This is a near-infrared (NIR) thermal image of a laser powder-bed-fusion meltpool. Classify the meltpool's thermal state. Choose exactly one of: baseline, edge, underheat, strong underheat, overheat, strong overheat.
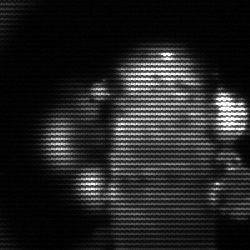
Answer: strong underheat